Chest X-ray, AP view. Patient: 78 years old, sex F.
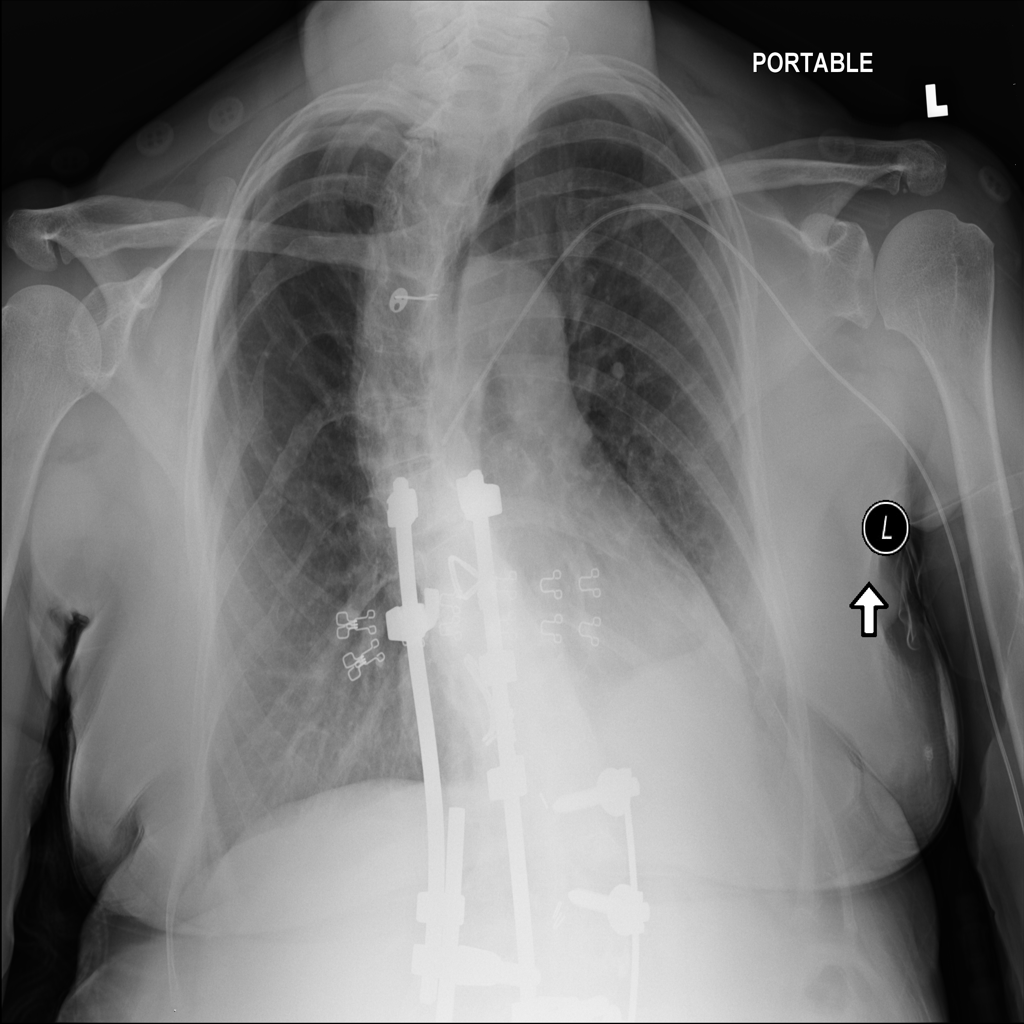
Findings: No Finding